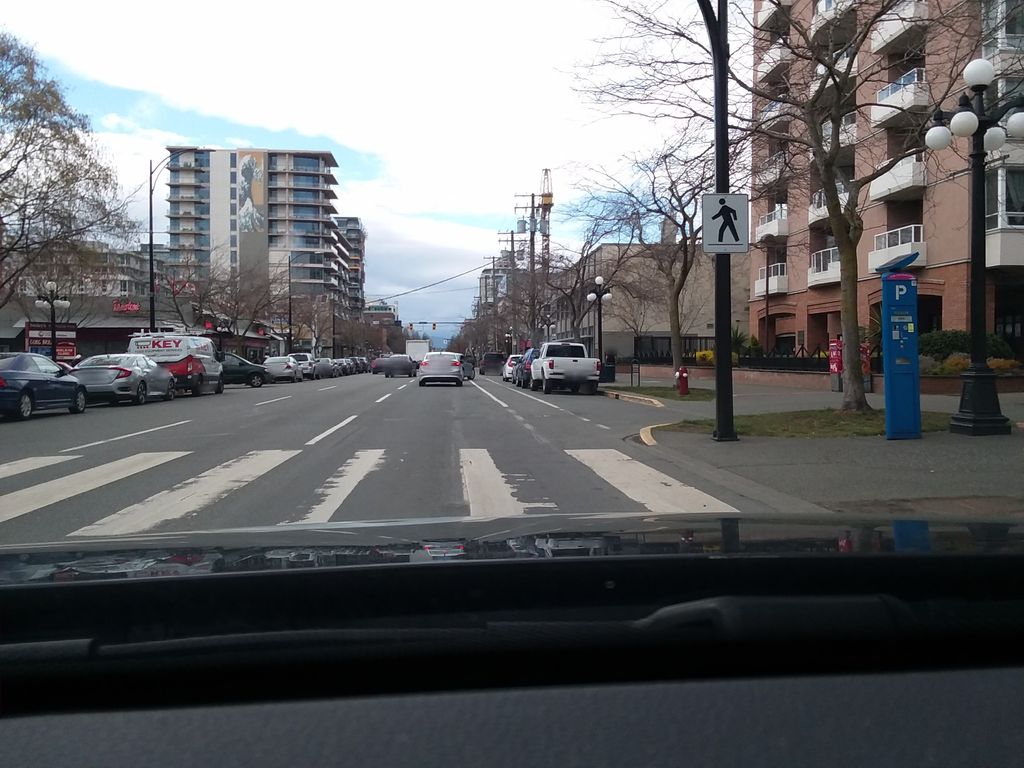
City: victoria